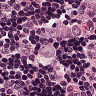
Metastatic tissue present: yes